Question: I have a layout problem. my code have a LayoutInflater set the following xml as layout, and will loop few time to show my school time table. Eventhough i have set the relativelayout's marginBottom and Top to 50dp, but why every layout still stick together?
here's the xml:
'''
<RelativeLayout
android:id="@+id/left_part"
android:layout_width="70dp"
android:layout_height="70dp"
android:layout_alignParentBottom="true"
android:layout_alignParentLeft="true"
android:layout_alignParentTop="true" >
<TextView
android:id="@+id/table_day"
android:layout_width="match_parent"
android:layout_height="56dp"
android:layout_above="@+id/table_date"
android:layout_alignParentTop="true"
android:layout_alignParentLeft="true"
android:gravity="center"
android:text="@string/table_day"
android:textSize="@dimen/table_day_size" />
<TextView
android:id="@+id/table_date"
android:layout_width="match_parent"
android:layout_height="14dp"
android:layout_alignParentBottom="true"
android:layout_alignParentLeft="true"
android:gravity="center"
android:text="@string/table_date"
android:textSize="@dimen/table_date_size" />
</RelativeLayout>
<RelativeLayout
android:id="@+id/center_part"
android:layout_width="180dp"
android:layout_height="wrap_content"
android:layout_alignBottom="@+id/left_part"
android:layout_alignTop="@+id/left_part"
android:layout_toRightOf="@+id/left_part" >
<RelativeLayout
android:id="@+id/center_part1"
android:layout_width="wrap_content"
android:layout_height="20dp"
android:layout_alignParentLeft="true"
android:layout_alignParentRight="true"
android:layout_alignParentTop="true" >
<TextView
android:id="@+id/table_time"
android:layout_width="wrap_content"
android:layout_height="wrap_content"
android:layout_alignParentLeft="true"
android:layout_alignParentRight="true"
android:layout_alignParentTop="true"
android:text="@string/table_time"
android:textAppearance="?android:attr/textAppearanceMedium"
android:textSize="@dimen/table_timelocationclass_size" />
</RelativeLayout>
<RelativeLayout
android:id="@+id/center_part2"
android:layout_width="wrap_content"
android:layout_height="40dp"
android:layout_alignParentLeft="true"
android:layout_alignParentRight="true"
android:layout_below="@+id/center_part1" >
<TextView
android:id="@+id/table_subject"
android:layout_width="match_parent"
android:layout_height="match_parent"
android:layout_alignParentBottom="true"
android:layout_alignParentLeft="true"
android:layout_alignParentRight="true"
android:layout_alignParentTop="true"
android:padding="1dp"
android:gravity="center_vertical"
android:text="@string/table_subject"
android:textAppearance="?android:attr/textAppearanceLarge"
android:textSize="@dimen/table_subject_size" />
</RelativeLayout>
<RelativeLayout
android:id="@+id/center_part3"
android:layout_width="wrap_content"
android:layout_height="wrap_content"
android:layout_alignParentBottom="true"
android:layout_alignParentLeft="true"
android:layout_alignParentRight="true"
android:layout_below="@+id/center_part2" >
<TextView
android:id="@+id/table_lecturer"
android:layout_width="wrap_content"
android:layout_height="wrap_content"
android:layout_alignParentBottom="true"
android:layout_alignParentLeft="true"
android:layout_alignParentRight="true"
android:text="@string/table_lecturer"
android:textAppearance="?android:attr/textAppearanceSmall"
android:textSize="@dimen/table_lecturer_size" />
</RelativeLayout>
</RelativeLayout>
<RelativeLayout
android:id="@+id/right_part"
android:layout_width="wrap_content"
android:layout_height="wrap_content"
android:layout_alignBottom="@+id/center_part"
android:layout_alignParentRight="true"
android:layout_alignTop="@+id/center_part"
android:layout_toRightOf="@+id/center_part" >
<RelativeLayout
android:id="@+id/right_part1"
android:layout_width="wrap_content"
android:layout_height="50dp"
android:layout_alignParentLeft="true"
android:layout_alignParentRight="true"
android:layout_alignParentTop="true" >
<TextView
android:id="@+id/table_location"
android:layout_width="wrap_content"
android:layout_height="wrap_content"
android:layout_alignParentLeft="true"
android:layout_centerVertical="true"
android:text="@string/table_location" />
</RelativeLayout>
<RelativeLayout
android:id="@+id/right_part2"
android:layout_width="wrap_content"
android:layout_height="wrap_content"
android:layout_alignParentBottom="true"
android:layout_alignParentLeft="true"
android:layout_alignParentRight="true"
android:layout_below="@+id/right_part1" >
<TextView
android:id="@+id/table_class"
android:layout_width="wrap_content"
android:layout_height="wrap_content"
android:layout_alignParentLeft="true"
android:layout_centerVertical="true"
android:text="@string/table_class" />
</RelativeLayout>
</RelativeLayout>
'''
Here is the print screen:

here is the loop:
'''
LinearLayout ll = (LinearLayout)findViewById(R.id.main_table);
ll.removeAllViews();
//set table layout
for(int i=0;i<tableRow.size();i++)
{
LayoutInflater inflater = getLayoutInflater();
View perClassTable = inflater.inflate(R.layout.perclass_table, null);
TextView table_day = (TextView)perClassTable.findViewById(R.id.table_day);
TextView table_date = (TextView)perClassTable.findViewById(R.id.table_date);
TextView table_time = (TextView)perClassTable.findViewById(R.id.table_time);
TextView table_location = (TextView)perClassTable.findViewById(R.id.table_location);
TextView table_class = (TextView)perClassTable.findViewById(R.id.table_class);
TextView table_subject = (TextView)perClassTable.findViewById(R.id.table_subject);
TextView table_lecturer = (TextView)perClassTable.findViewById(R.id.table_lecturer);
table_day.setText(date[i].substring(0, 3));
table_date.setText(date[1].substring(4,13));
table_time.setText(time[i]);
table_location.setText(loca[i]);
table_class.setText(clas[i]);
table_subject.setText(subj[i]);
table_lecturer.setText(lect[i]);
//testing
ll.addView(perClassTable);
}
'''
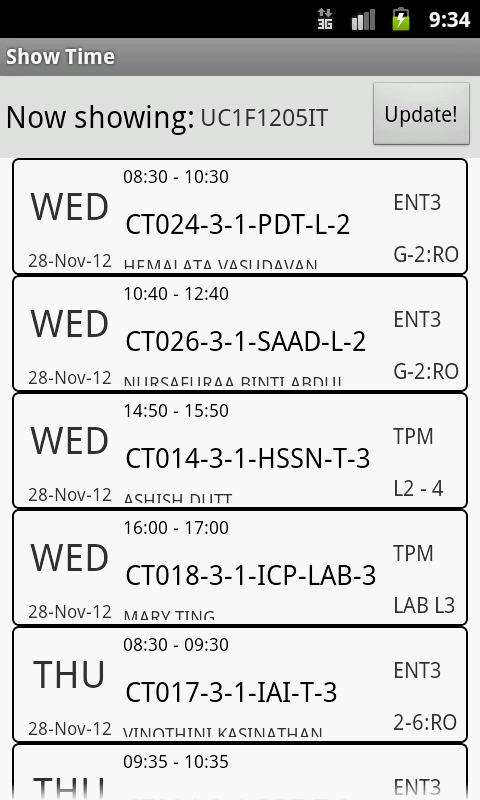
Answer: Set some 'LayoutParams' with some margins for your inflated view at the end of the 'for' loop:
'''
//...
table_subject.setText(subj[i]);
table_lecturer.setText(lect[i]);
// set some proper LayoutParams for the inflated View which is going to be added
// to the ll LinearLayout
LinearLayout.LayoutParams lp = new LinearLayout.LayoutParams(LinearLayout.LayoutParams.MATCH_PARENT, LinearLayout.LayoutParams.WRAP_CONTENT);
// set some margins to distance the rows
lp.topMargin = 100;
lp.bottomMargin = 100;
// add the inflated view with to ll with the LayoutParams above.
ll.addView(perClassTable, lp);
}
'''
The 'LayoutParams' is a special class designed to be use with a 'ViewGroup' subclass which generally holds layout attributes like width/height, margins, layout positioning rules etc.
Also, you could improve the layout file by removing all those wrappers 'RelativeLayouts' and set the 'TextViews' directly in the parent 'RelativeLayout'. If the number of rows is big you may also want to have a look at the 'ListView' widget as galex said in his answer.